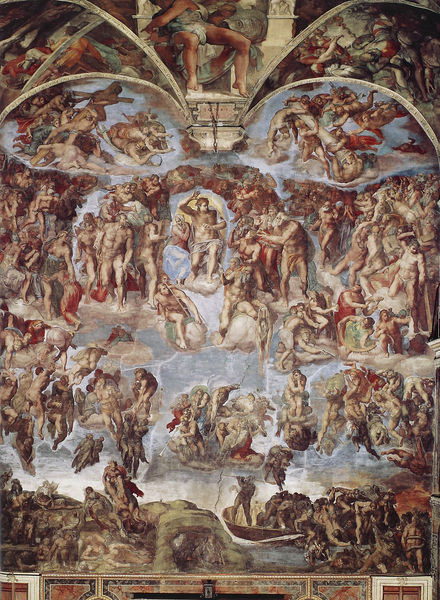
Titel: Das Jüngste Gericht
Künstler: Michelangelo
Standort: Rom, Vatikan, Sixtinische Kapelle (EU - I - Latium)
Schlagwörter: berg, blau, gott, himmel, körper, meer, nackt, wasser, wolken, frauen, gelb, menschen, sitzen, ufer, männer, weiss, rot, malerei, masse, gericht, richter, wand, bibel, decke, boot, pferd, engel, schiff, liegen, wandmalerei, rom, christus, hölle, jüngstes gericht, verdammte, kapelle, vatikan, heilige, deckengemälde, fresko, christentum, michelangelo, deckenmalerei, freske, apostel, gottvater, weltuntergang, gute, sixtinische kapelle, jüngstes, pferg, sixtinisch, infern, kuppelmalerei, italienische kunst, meisterwerke der kunst, dreskomalerei, christliche kunstz